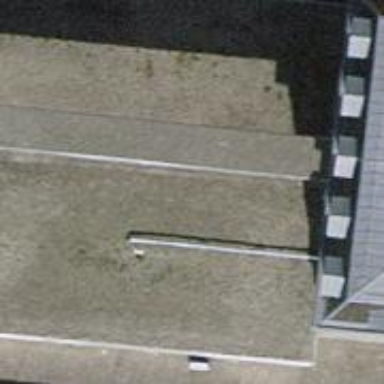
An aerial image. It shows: Building designed for bicycle parking.